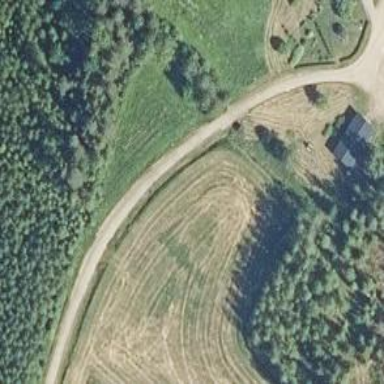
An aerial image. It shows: Unclassified road.